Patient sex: M
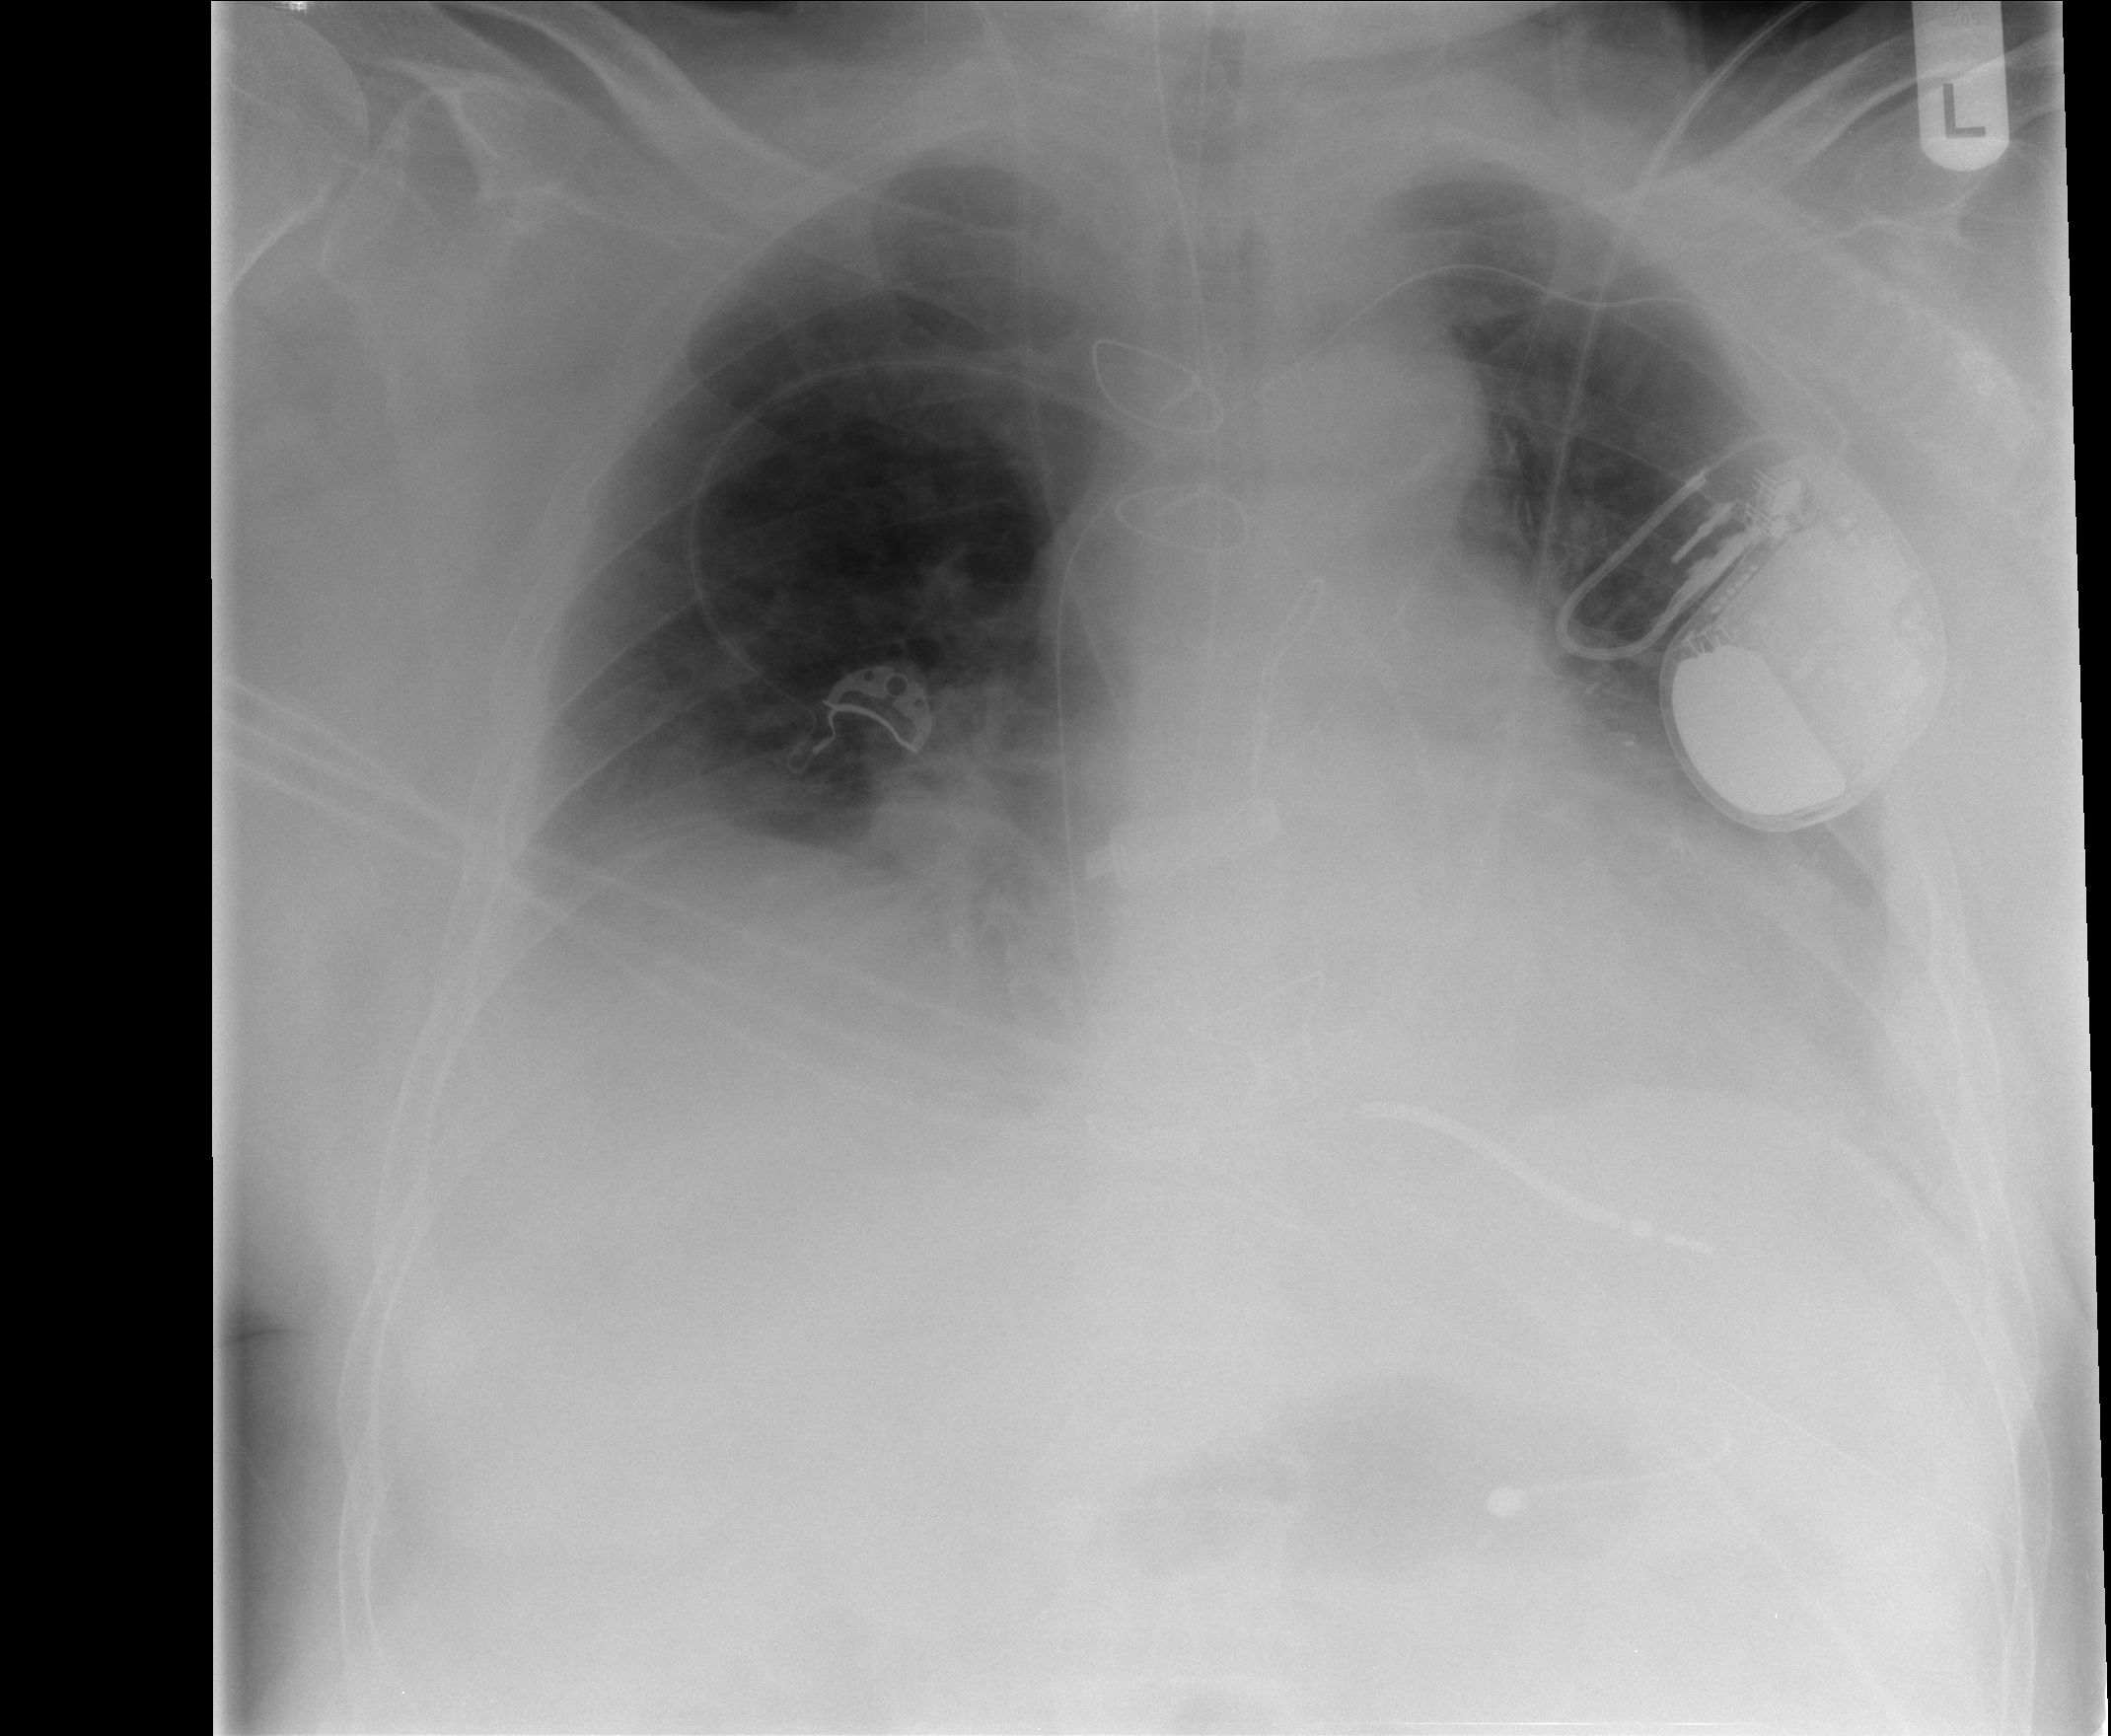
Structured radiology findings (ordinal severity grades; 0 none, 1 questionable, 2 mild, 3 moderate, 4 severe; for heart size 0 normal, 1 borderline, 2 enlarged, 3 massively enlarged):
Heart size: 2
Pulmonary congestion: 2
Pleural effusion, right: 2
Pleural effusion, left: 2
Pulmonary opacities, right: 0
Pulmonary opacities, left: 0
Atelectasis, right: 2
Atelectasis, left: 2